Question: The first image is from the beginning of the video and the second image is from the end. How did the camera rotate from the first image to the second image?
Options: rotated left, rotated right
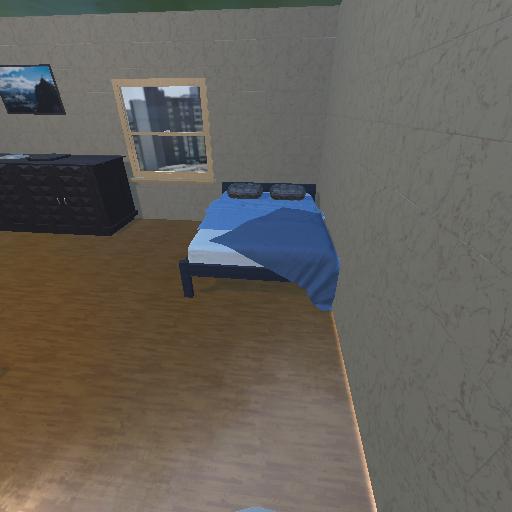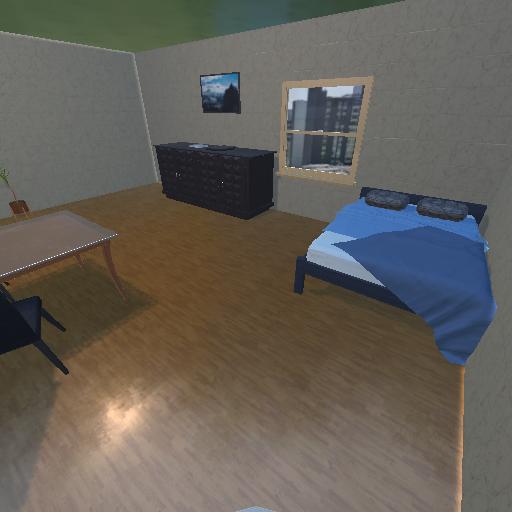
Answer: rotated left